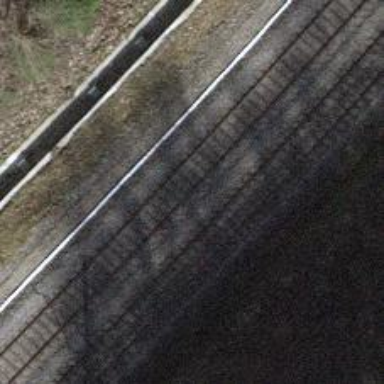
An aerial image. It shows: Single railway track with electrification through contact line.